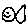
Label: fish